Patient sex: F
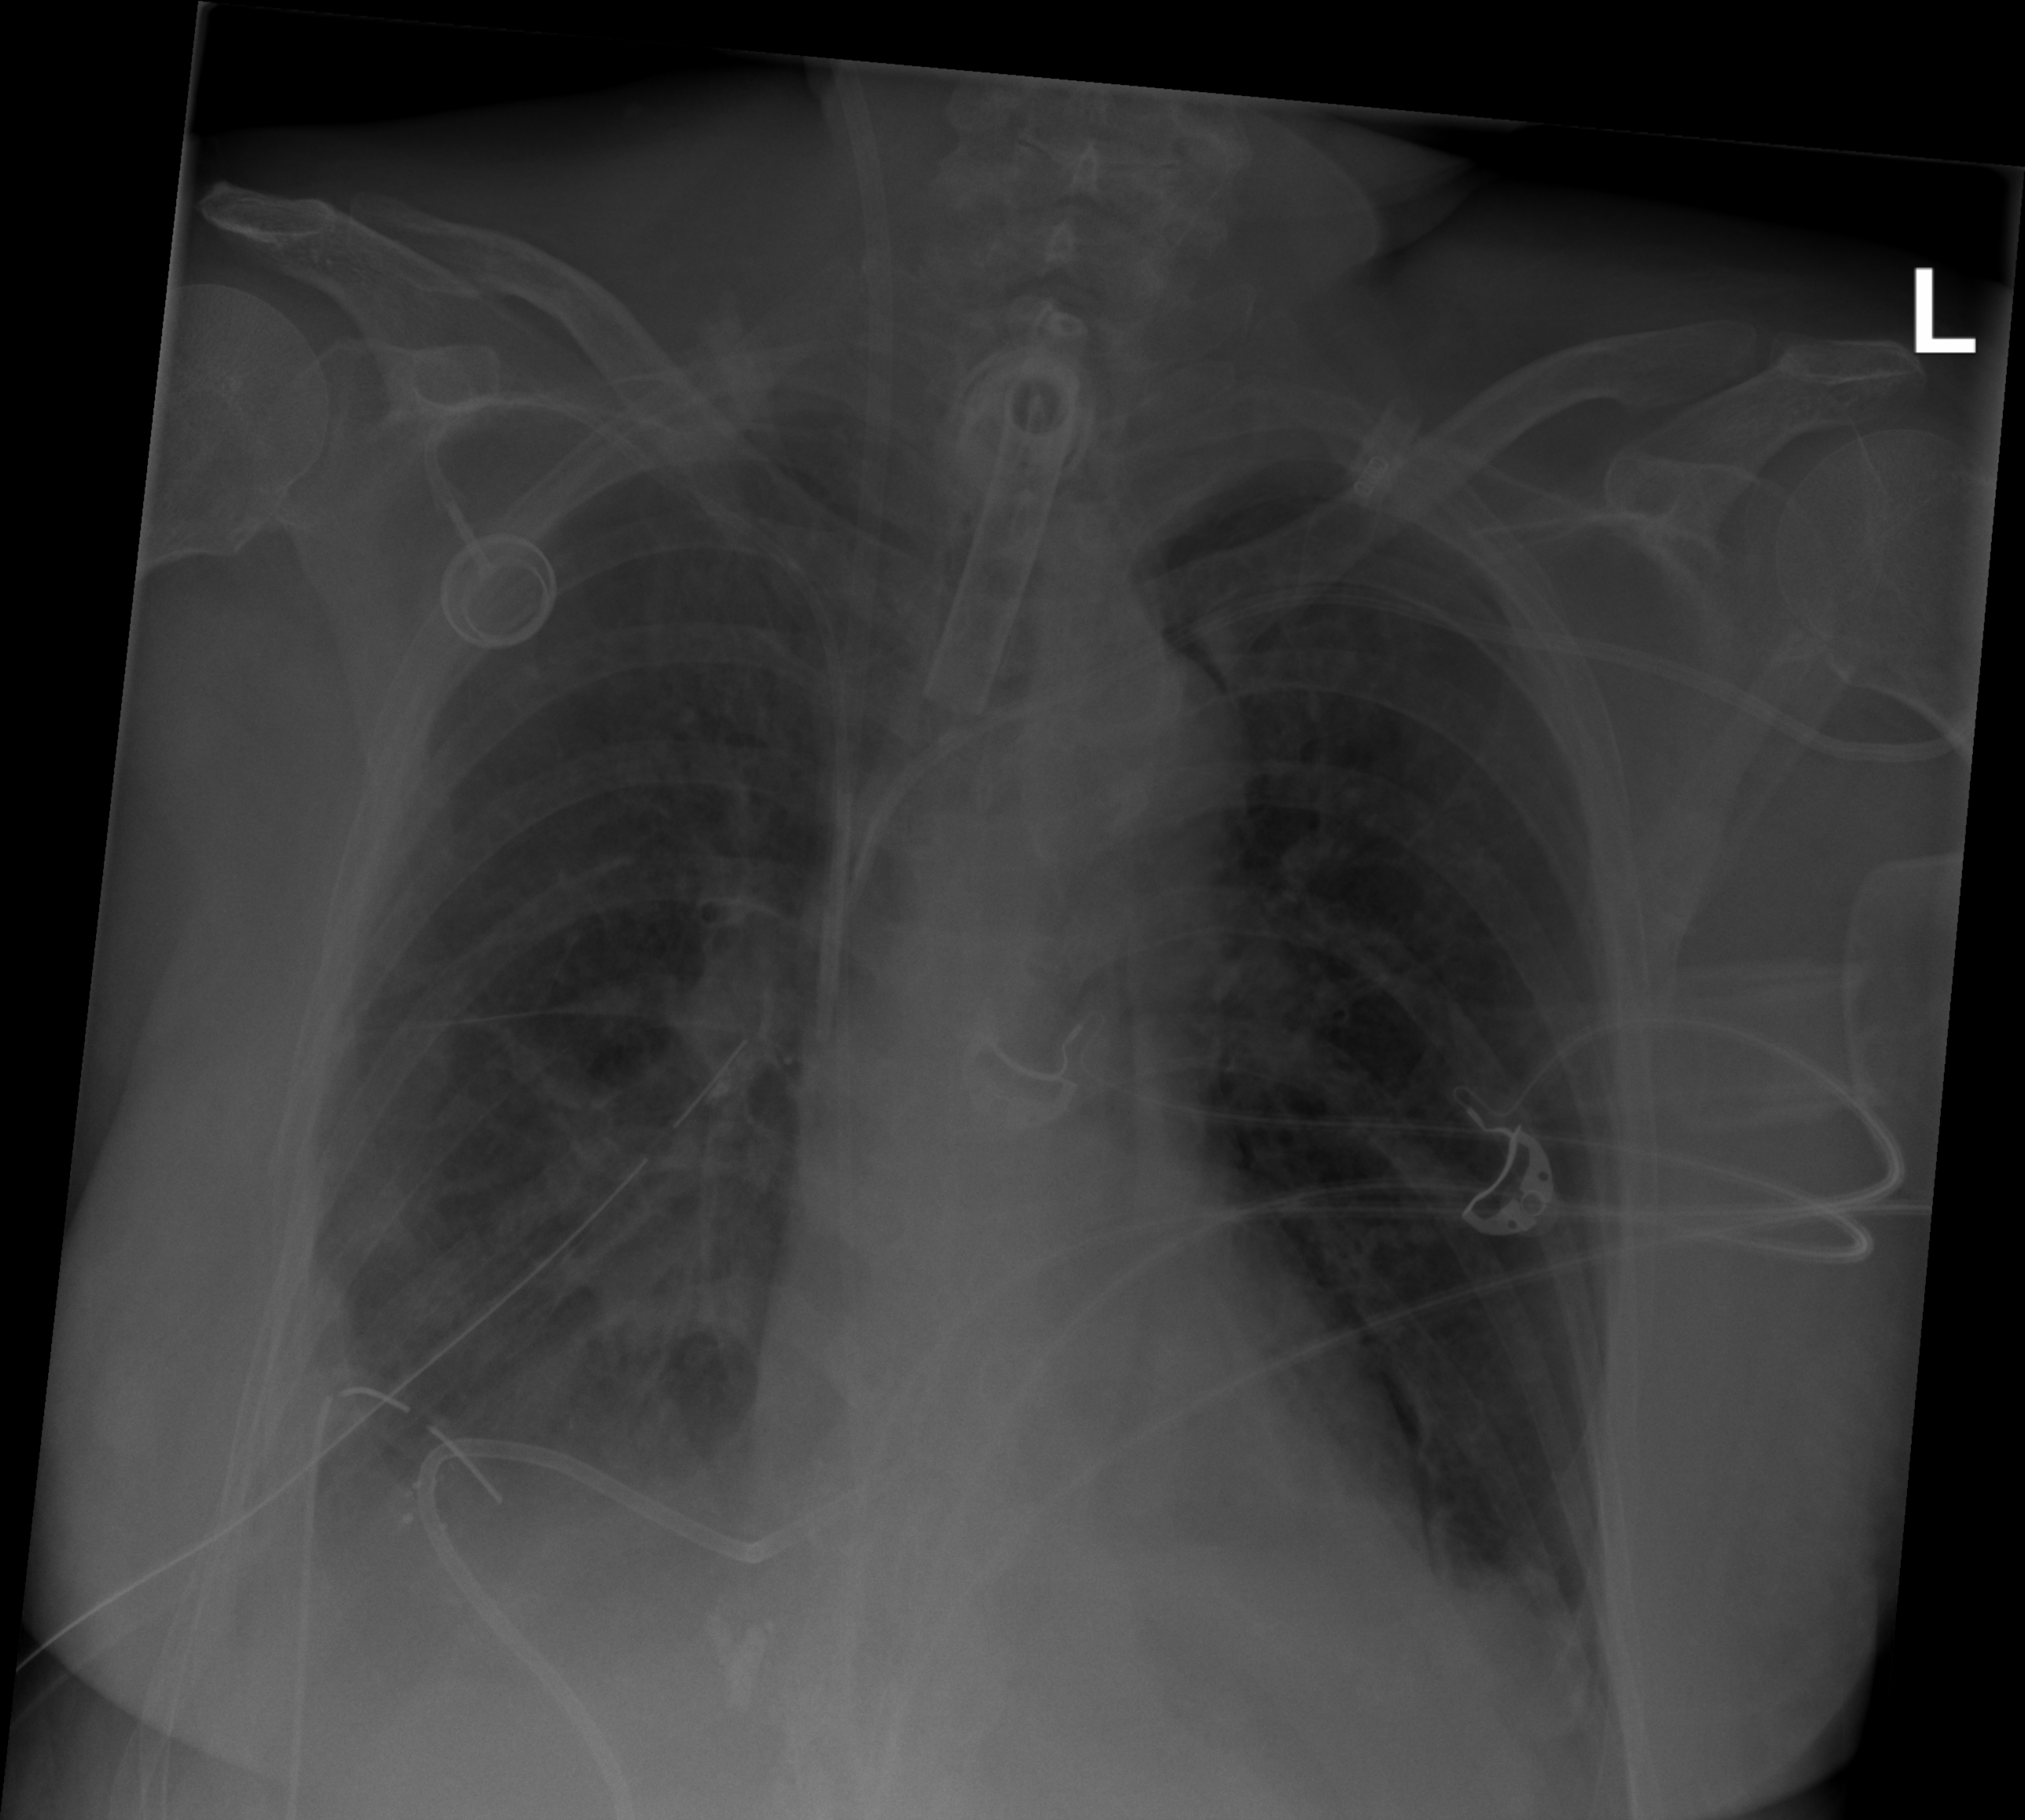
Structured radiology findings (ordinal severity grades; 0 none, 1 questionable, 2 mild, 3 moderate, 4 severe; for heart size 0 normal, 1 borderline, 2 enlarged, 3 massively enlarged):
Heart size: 0
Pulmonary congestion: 0
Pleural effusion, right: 3
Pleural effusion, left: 2
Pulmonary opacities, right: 2
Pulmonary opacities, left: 0
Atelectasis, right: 3
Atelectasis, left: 2